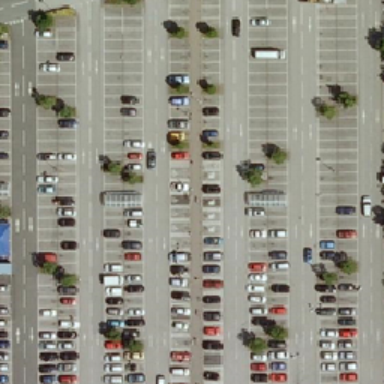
The asphalt road is in the parking lot .